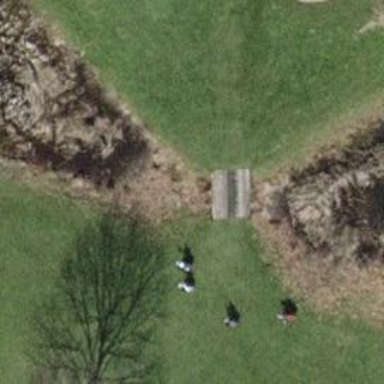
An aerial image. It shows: Water hazard on golf course.